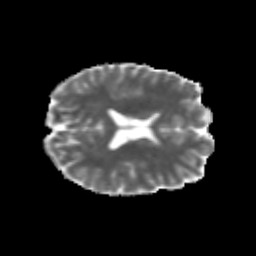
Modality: MD
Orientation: axial
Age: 25
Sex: male
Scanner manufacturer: siemens
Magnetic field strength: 3 T
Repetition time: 3.5 s
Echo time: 0.125 s